The trace is the raw vibration amplitude of a rotating bearing as a function of time. Determine the bearing's health state. Answer with exactly one of: normal, inner_race, outer_race, ball.
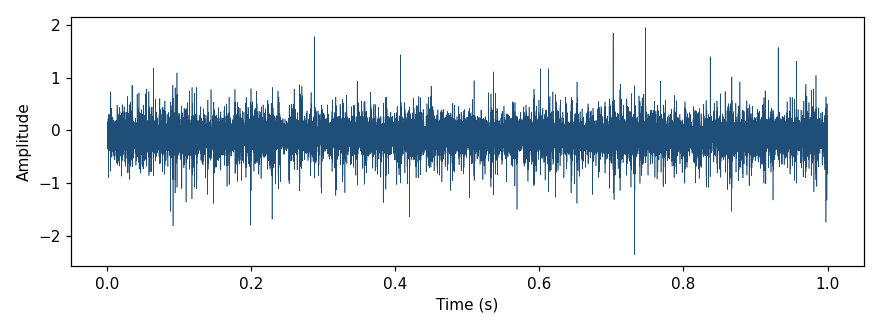
Answer: inner_race